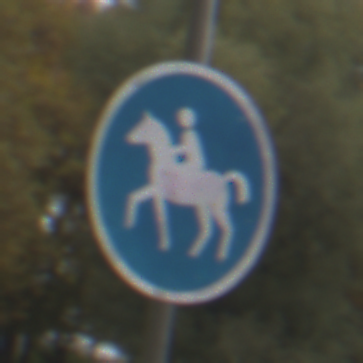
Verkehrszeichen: Reitweg
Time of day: MorningAfternoon
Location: Outdoor (Nature)
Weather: Overcast
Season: Autumn
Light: Natural